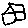
Label: house